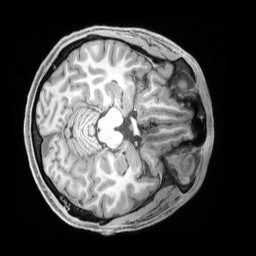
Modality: T1w
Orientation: axial
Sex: male
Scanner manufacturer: siemens
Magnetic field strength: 3 T
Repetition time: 2.4 s
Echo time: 0.00222 s